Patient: sex M, age 69
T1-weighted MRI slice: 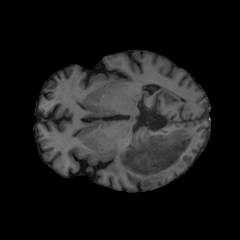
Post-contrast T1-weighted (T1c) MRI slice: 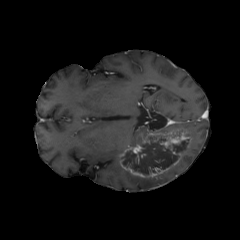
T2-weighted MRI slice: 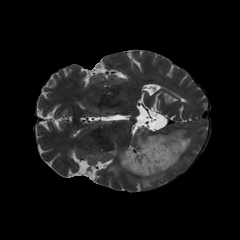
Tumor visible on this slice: yes
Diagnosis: Glioblastoma, IDH-wildtype
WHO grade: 4